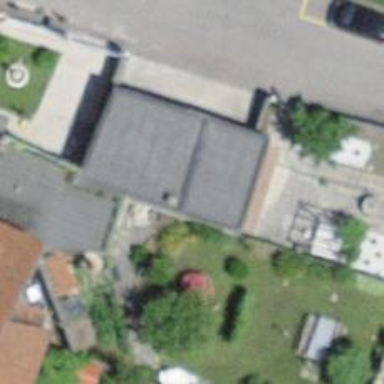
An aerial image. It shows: Car shop.